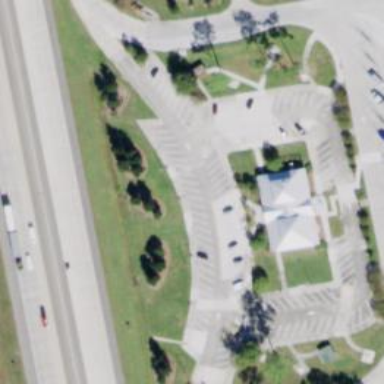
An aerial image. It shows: Concrete parking area.